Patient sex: F
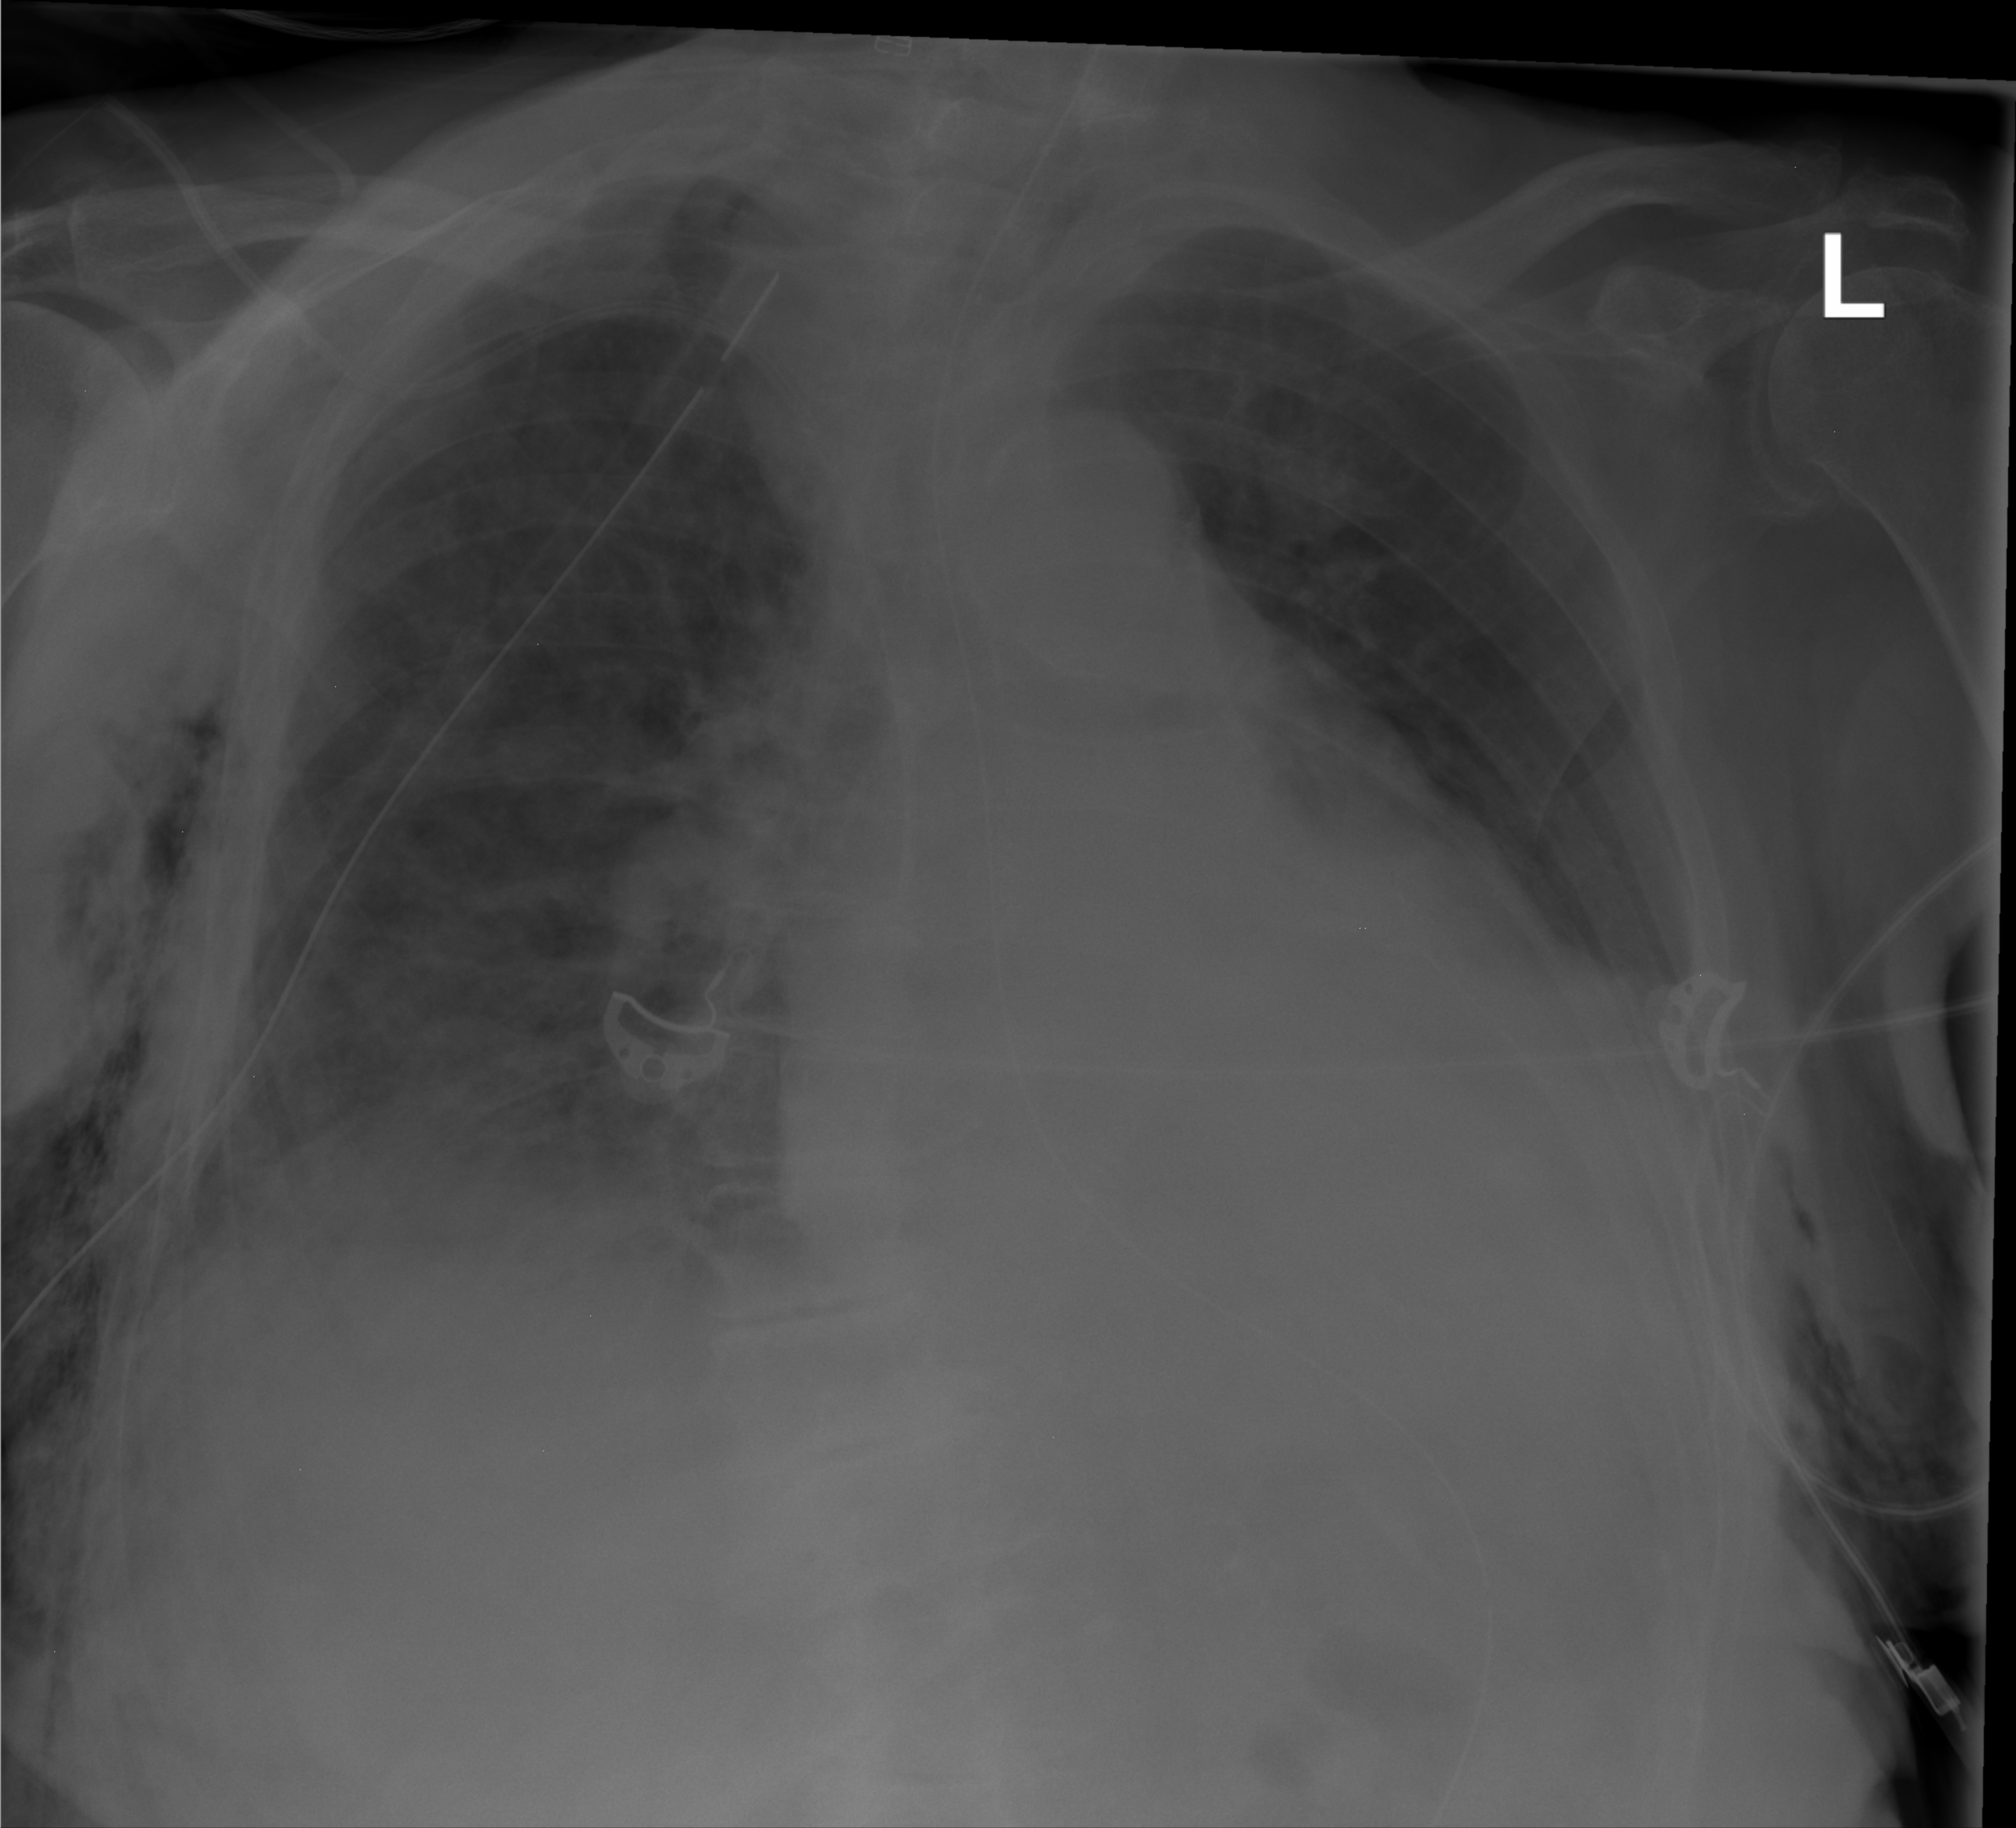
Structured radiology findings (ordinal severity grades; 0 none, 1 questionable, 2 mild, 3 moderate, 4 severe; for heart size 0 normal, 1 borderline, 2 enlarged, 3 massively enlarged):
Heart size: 3
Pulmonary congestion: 0
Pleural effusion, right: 2
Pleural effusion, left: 2
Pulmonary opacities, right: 2
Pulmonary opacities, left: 0
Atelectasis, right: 2
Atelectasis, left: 2